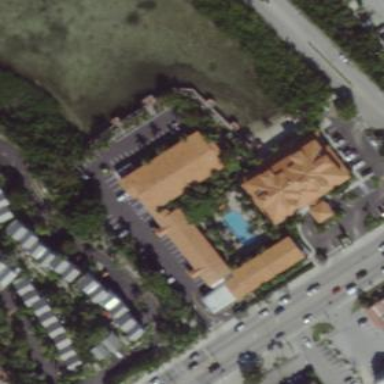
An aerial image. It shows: Hotel.